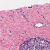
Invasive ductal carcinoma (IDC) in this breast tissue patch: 0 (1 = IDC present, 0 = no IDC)